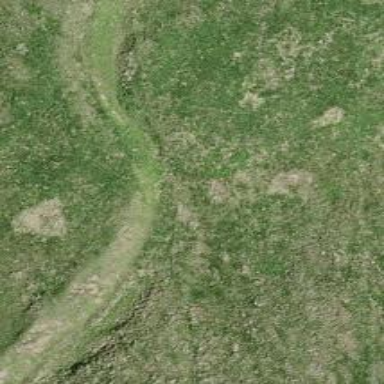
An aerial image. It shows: Grass path.